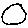
Label: circle